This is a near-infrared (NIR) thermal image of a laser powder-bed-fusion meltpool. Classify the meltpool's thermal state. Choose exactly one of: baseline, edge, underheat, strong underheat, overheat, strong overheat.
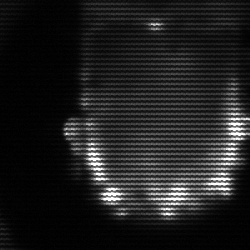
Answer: baseline